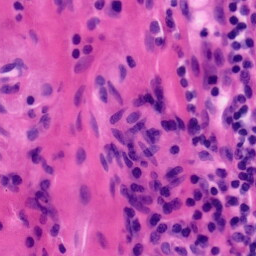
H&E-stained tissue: Tonsil